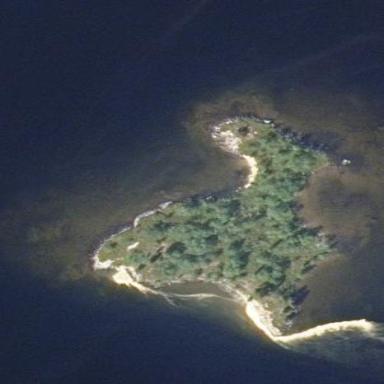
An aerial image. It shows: Islet.